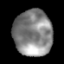
Tissue: lung
Cell type: Epithelial cells
Senescence score: 0.1973
Nuclear area (px): 1731
Mean DAPI intensity: 134.615